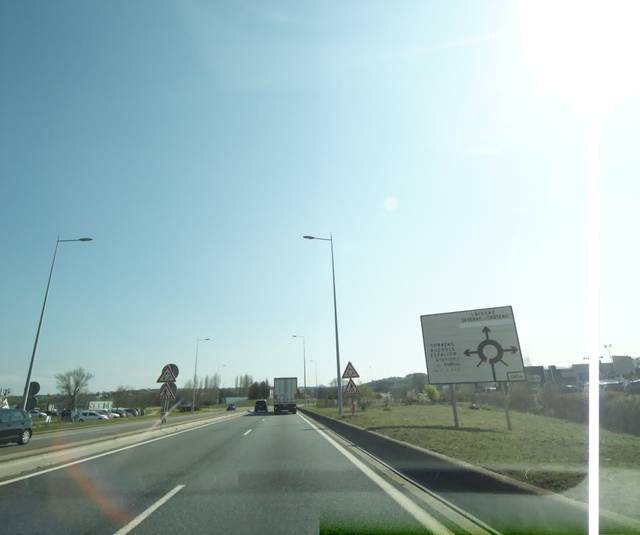
Region: France
Coordinates: 44.373, 2.59